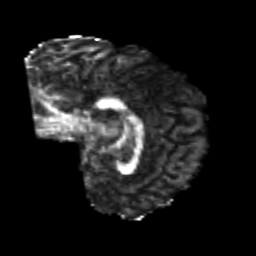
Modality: FA
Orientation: sagittal
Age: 23
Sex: female
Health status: healthy
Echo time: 0.074 s